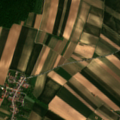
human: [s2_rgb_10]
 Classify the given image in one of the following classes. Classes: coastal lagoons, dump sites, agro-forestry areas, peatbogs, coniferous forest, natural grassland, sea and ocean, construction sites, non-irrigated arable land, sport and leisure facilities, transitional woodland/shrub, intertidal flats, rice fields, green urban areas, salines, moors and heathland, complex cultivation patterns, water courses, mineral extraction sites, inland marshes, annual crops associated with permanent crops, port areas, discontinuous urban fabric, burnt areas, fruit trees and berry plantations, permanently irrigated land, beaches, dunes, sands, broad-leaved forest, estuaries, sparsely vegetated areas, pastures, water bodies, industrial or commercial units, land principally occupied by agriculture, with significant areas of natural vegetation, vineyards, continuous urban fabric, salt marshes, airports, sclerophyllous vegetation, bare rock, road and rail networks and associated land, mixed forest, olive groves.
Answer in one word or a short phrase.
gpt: discontinuous urban fabric, non-irrigated arable land, complex cultivation patterns, broad-leaved forest